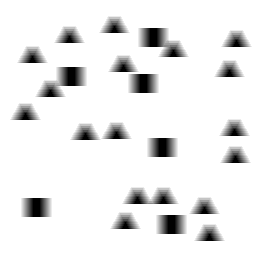
Squares: 6
Triangles: 18
Stars: 0
Total shapes: 24